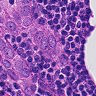
Metastatic tissue present: yes